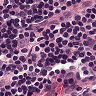
Metastatic tissue present: no